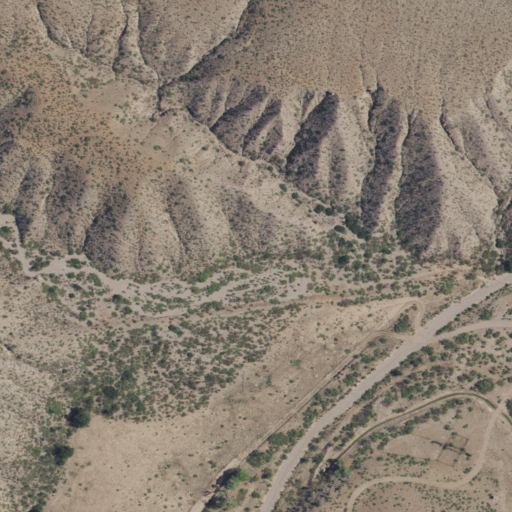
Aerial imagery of valley in New Mexico named Lopez Canyon containing shrub and woody wetlands